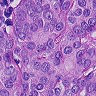
Metastatic tissue present: yes